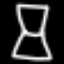
Label: hourglass